Aerial crown-view tile of a tropical tree (Barro Colorado Island, Panama), acquired 20240611:
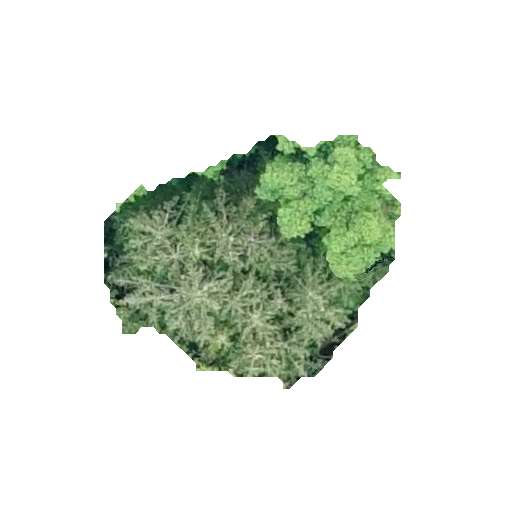
Species: Quararibea stenophylla
GBIF accepted scientific name: Quararibea stenophylla
Crown area: 82.605 m²